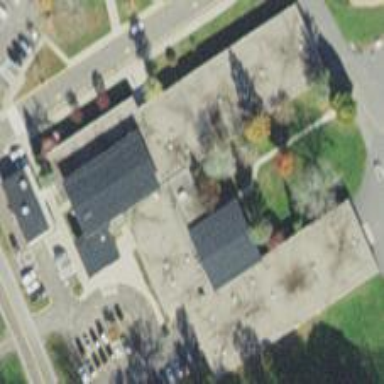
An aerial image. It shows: School building.